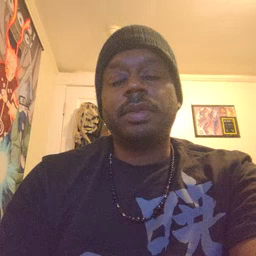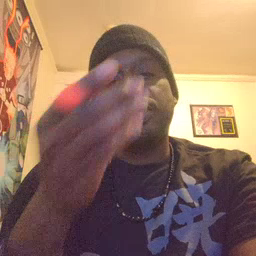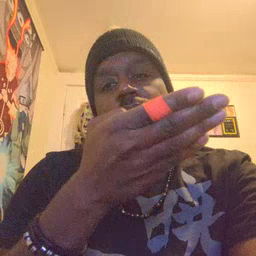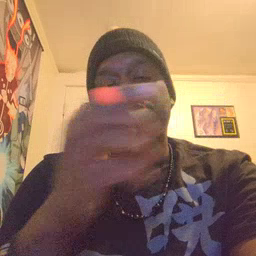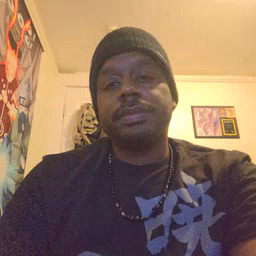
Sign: there